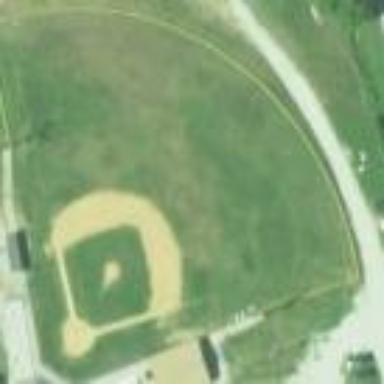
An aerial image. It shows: Baseball pitch for leisure land.